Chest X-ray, AP view. Patient: 58 years old, sex F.
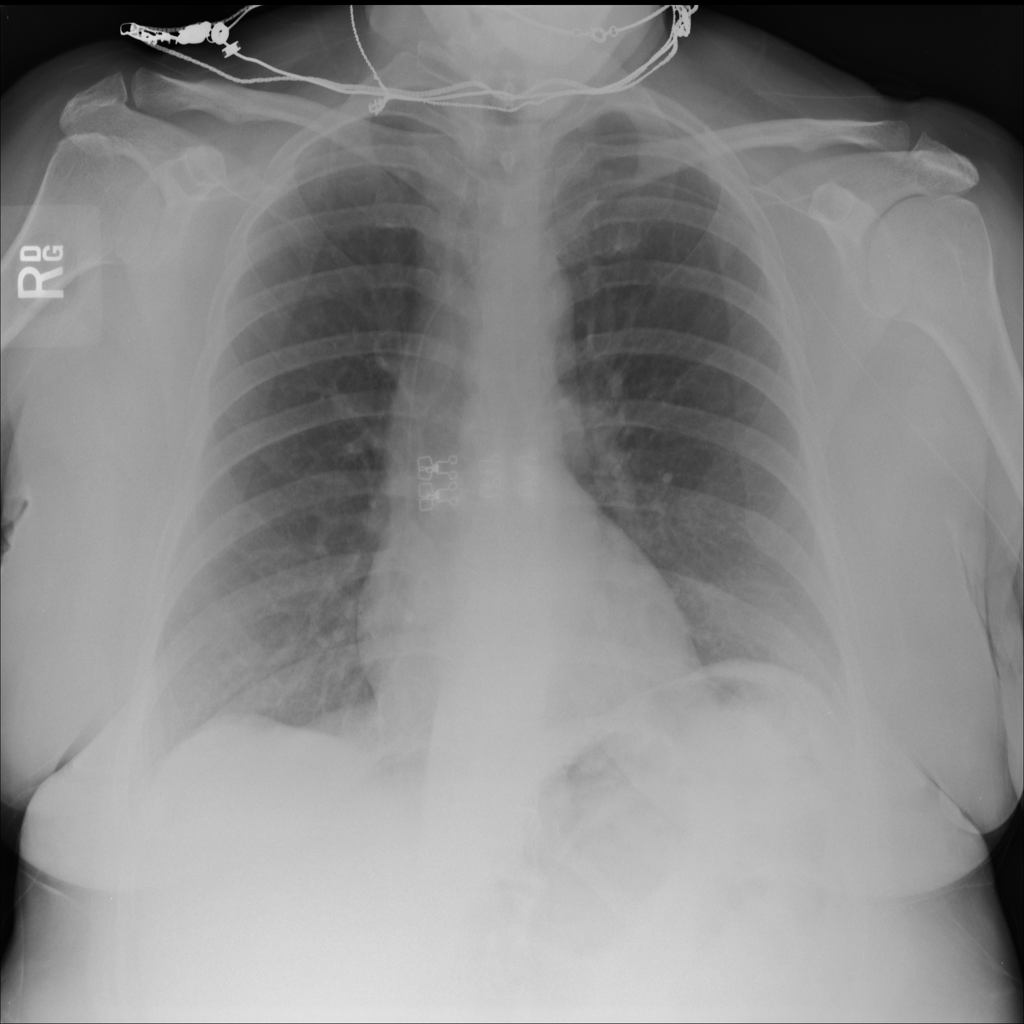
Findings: No Finding